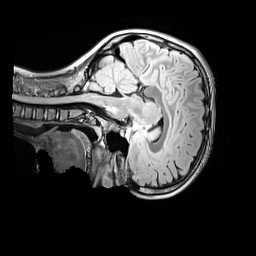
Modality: FLAIR
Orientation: sagittal
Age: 10
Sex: female
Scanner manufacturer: siemens
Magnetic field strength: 3 T
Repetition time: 5 s
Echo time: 0.388 s